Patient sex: M
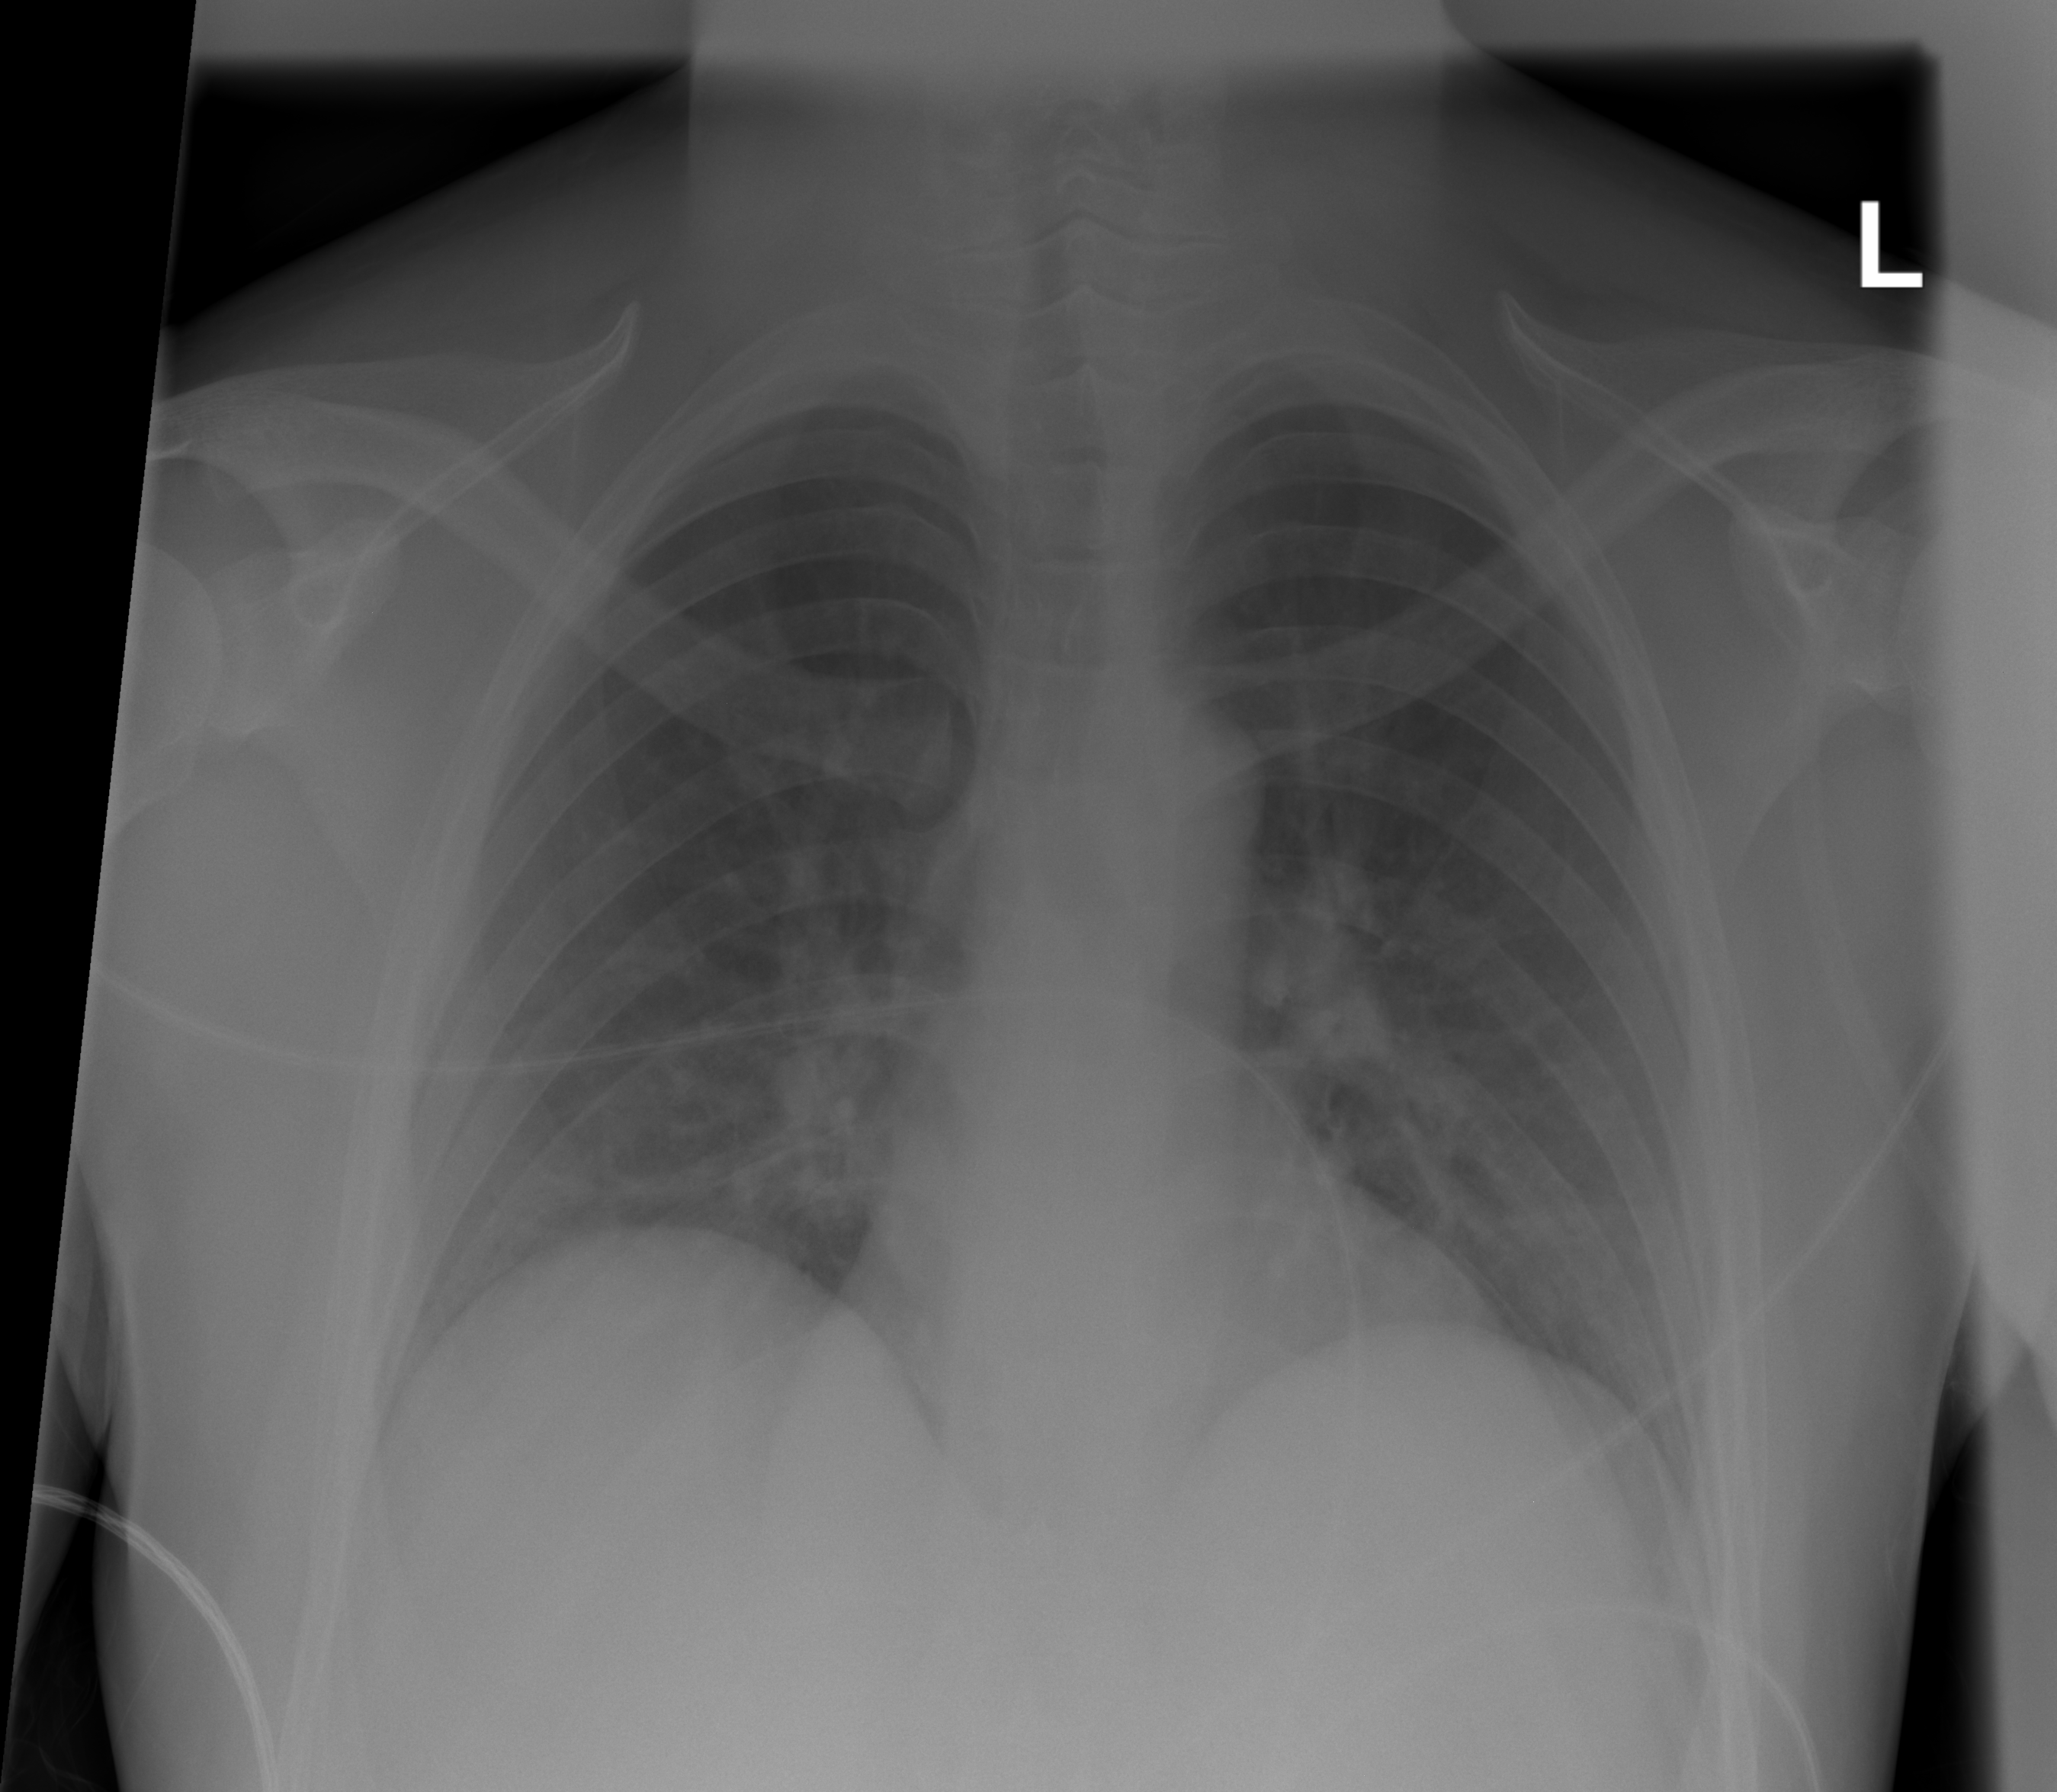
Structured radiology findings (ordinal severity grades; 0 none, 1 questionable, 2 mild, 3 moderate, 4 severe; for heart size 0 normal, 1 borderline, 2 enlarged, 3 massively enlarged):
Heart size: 1
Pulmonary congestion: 2
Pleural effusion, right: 0
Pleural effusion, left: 0
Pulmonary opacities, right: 0
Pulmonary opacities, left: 0
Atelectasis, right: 0
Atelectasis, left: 0